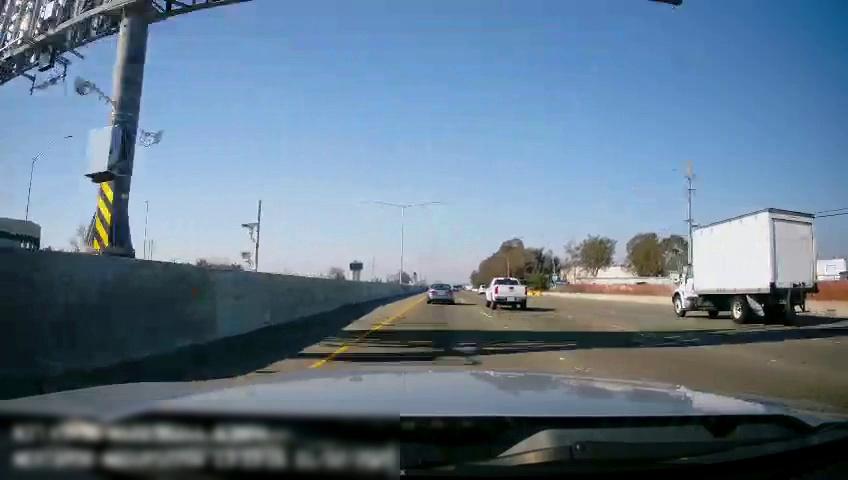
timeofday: Day
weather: Sunny
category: Drivable Space
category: Vehicles | Truck
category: Vehicles | Car
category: Vehicles | Other LV
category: Lanes | Alternate Lane
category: Lanes | Current Lane
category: Lanes | Current Lane
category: Traffic | Signs